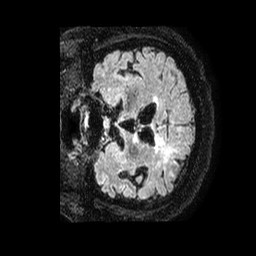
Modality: FLAIR
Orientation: coronal
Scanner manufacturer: philips
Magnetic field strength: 1.5 T
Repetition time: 4.8 s
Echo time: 0.2885 s